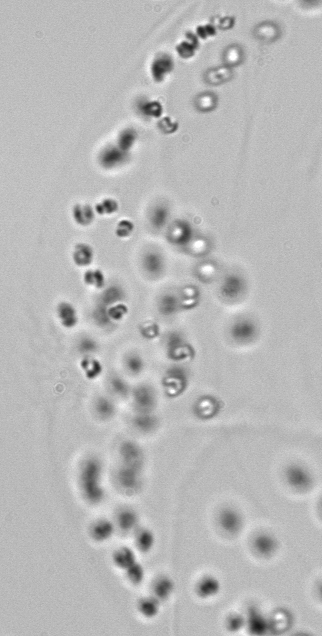
Label: Phaeocystis